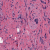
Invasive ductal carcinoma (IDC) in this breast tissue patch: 1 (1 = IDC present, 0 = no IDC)